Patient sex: M
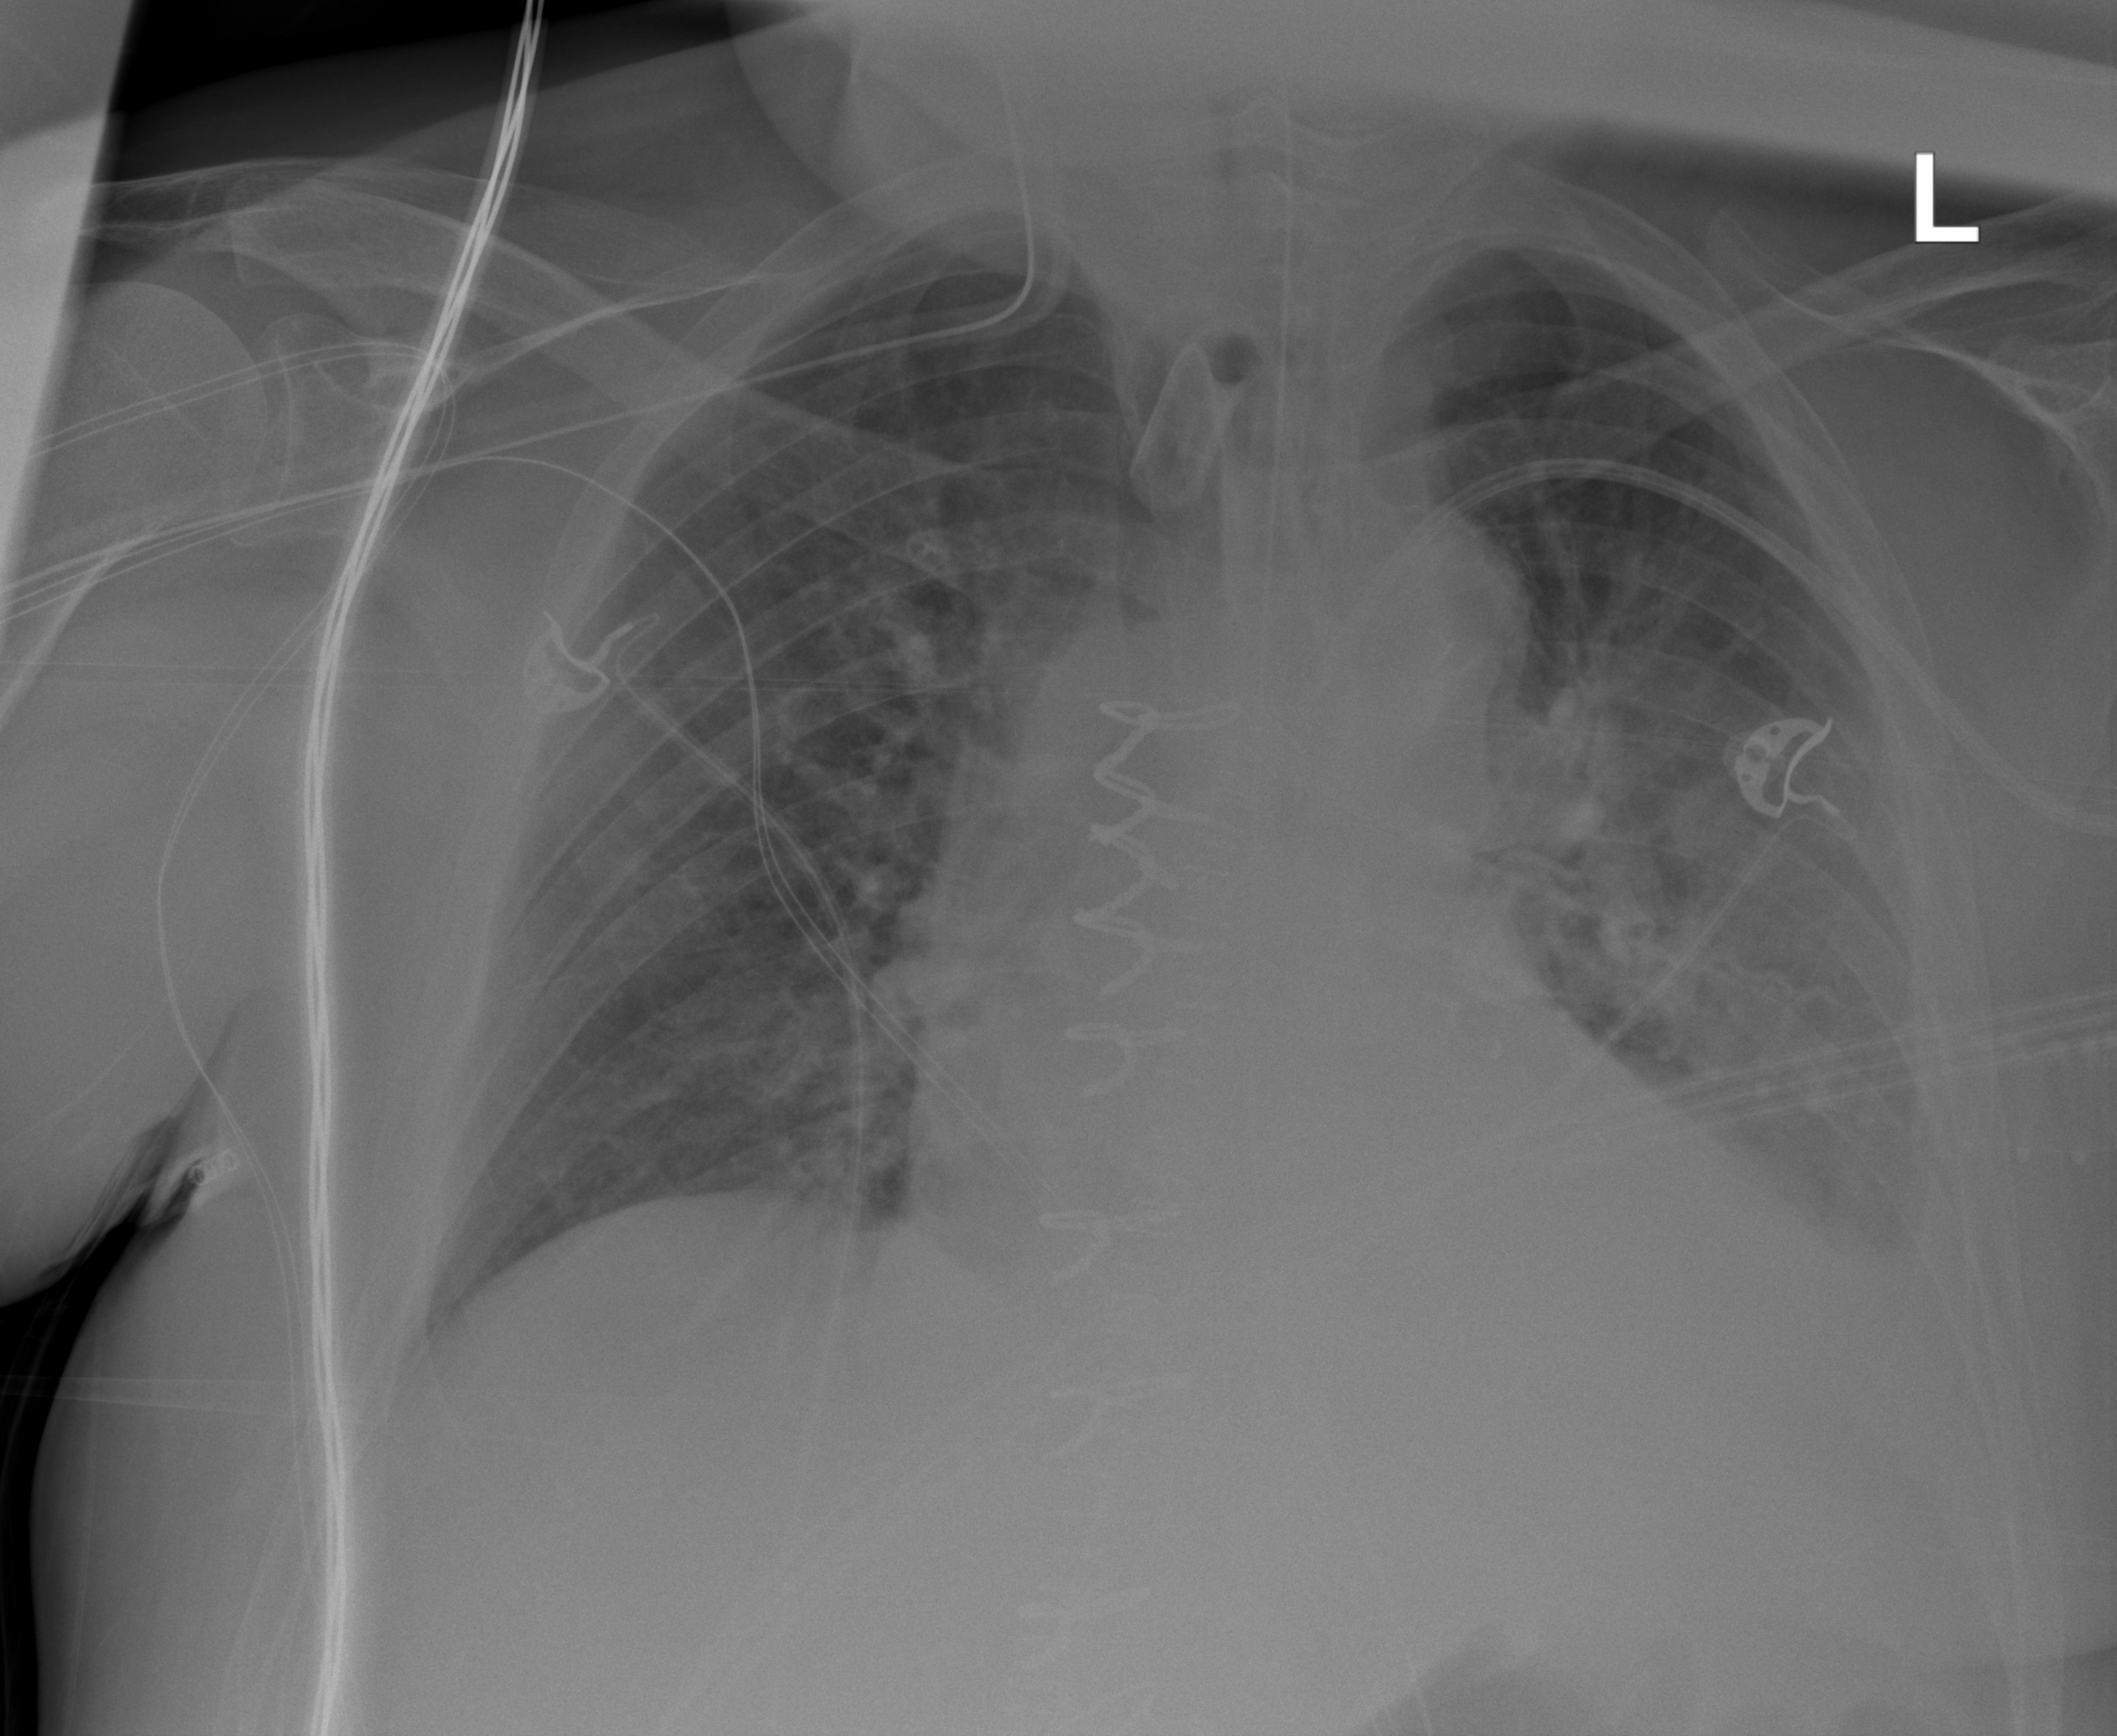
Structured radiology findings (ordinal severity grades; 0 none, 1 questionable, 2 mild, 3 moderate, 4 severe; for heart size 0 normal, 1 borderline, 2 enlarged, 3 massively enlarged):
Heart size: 2
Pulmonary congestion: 2
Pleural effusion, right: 1
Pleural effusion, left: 2
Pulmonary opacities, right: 0
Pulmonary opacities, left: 0
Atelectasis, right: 1
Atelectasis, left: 2